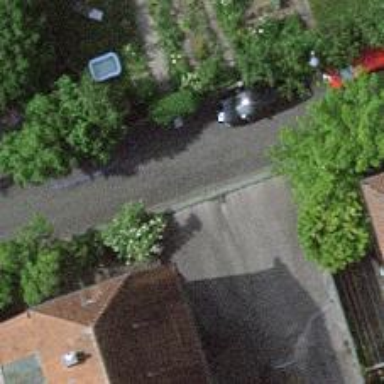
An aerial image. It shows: Asphalt road in residential area.